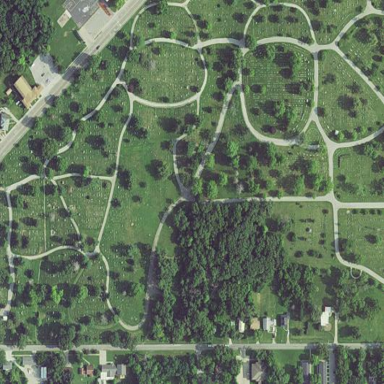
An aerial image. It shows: Cemetery.